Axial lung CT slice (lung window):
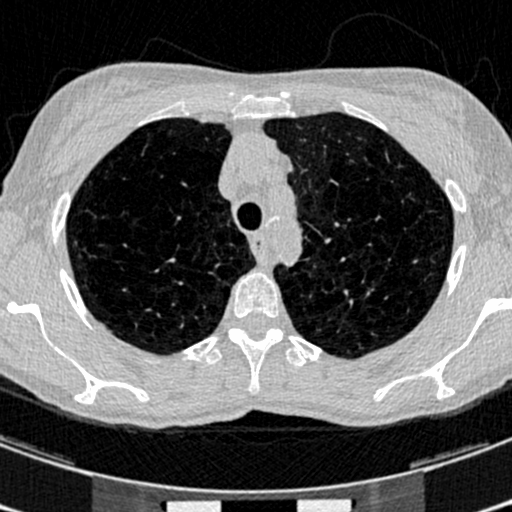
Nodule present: no